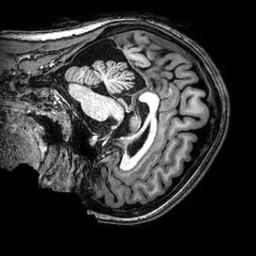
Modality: T1w
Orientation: sagittal
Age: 19
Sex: female